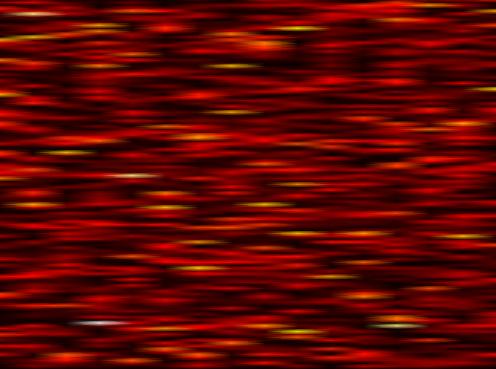
Label: UFMC